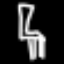
Label: chair